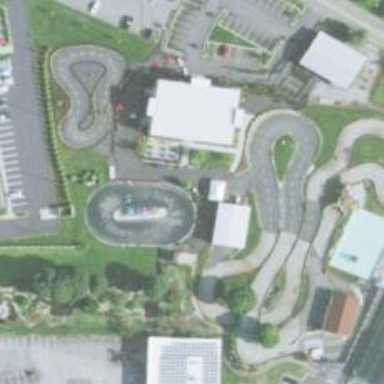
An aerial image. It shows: Raceway for motor sports.